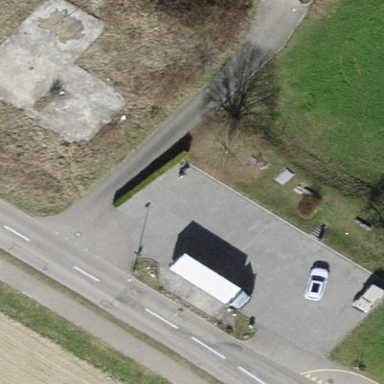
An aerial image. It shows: Parking area with grass paver surface.